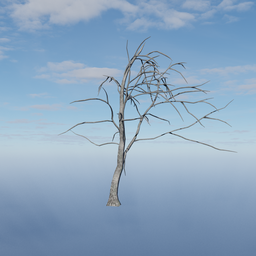
Label: nature